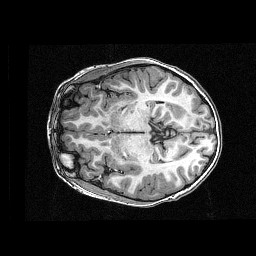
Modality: T1w
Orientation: axial
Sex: female